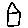
Label: house